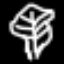
Label: leaf